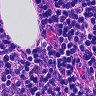
Metastatic tissue present: no